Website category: phone
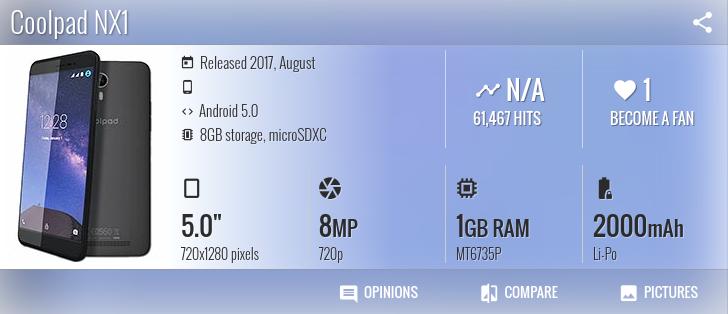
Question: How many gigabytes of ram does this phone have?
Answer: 1 GB RAM

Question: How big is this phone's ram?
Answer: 1 GB RAM

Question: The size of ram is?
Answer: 1 GB RAM

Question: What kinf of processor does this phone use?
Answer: MT6735P

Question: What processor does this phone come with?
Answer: MT6735P

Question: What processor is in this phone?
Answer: MT6735P

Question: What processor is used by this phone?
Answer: MT6735P

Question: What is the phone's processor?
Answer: MT6735P

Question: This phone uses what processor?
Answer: MT6735P

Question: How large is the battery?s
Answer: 2000 mAh

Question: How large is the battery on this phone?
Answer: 2000 mAh

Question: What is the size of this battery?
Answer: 2000 mAh

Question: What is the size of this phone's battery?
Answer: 2000 mAh

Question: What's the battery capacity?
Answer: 2000 mAh

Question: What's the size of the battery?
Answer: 2000 mAh

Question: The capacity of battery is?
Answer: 2000 mAh